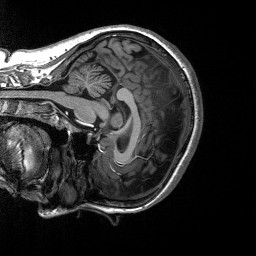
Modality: T1w
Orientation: sagittal
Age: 41
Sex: female
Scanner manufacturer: siemens
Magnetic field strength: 3 T
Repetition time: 2.53 s
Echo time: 0.00219 s